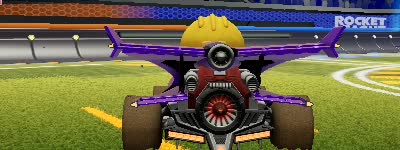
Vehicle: aftershock